Interaction volume radius: 5 \u00c5
Interaction volume height: 40 \u00c5
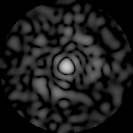
Disorder parameter: 0.7818